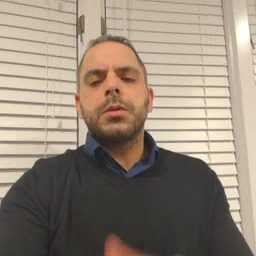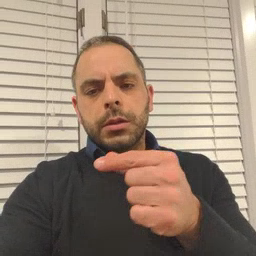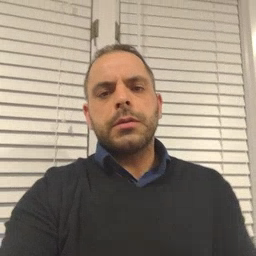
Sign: green